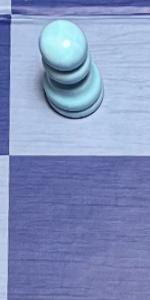
Label: Empty